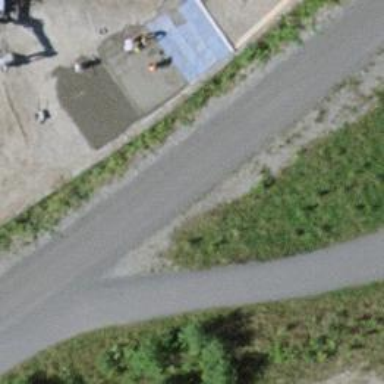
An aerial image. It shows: Asphalt cycleway.